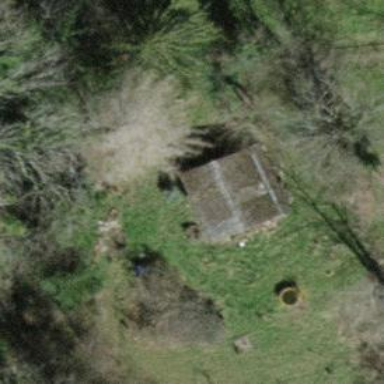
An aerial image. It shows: Shed.